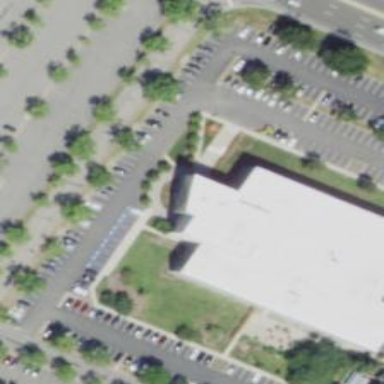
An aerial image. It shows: Commercial building.